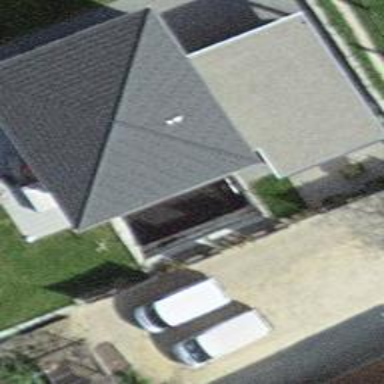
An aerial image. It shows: Garage building.